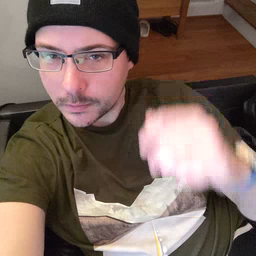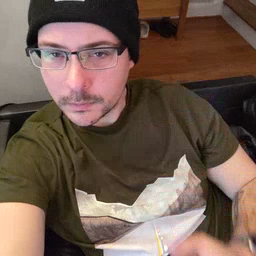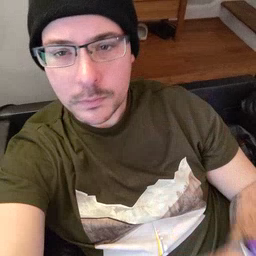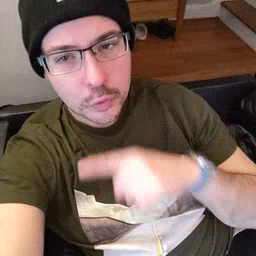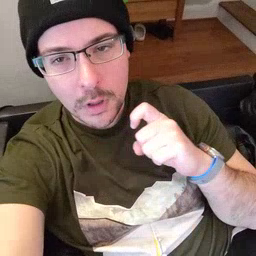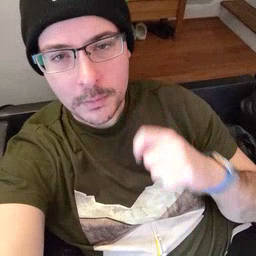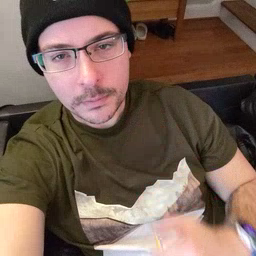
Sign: dry